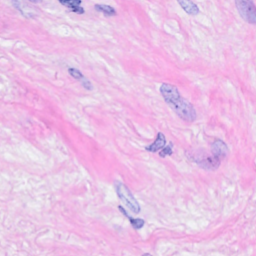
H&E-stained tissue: Breast